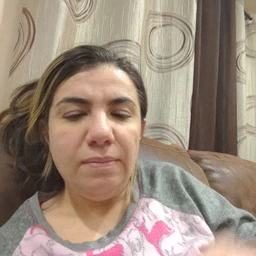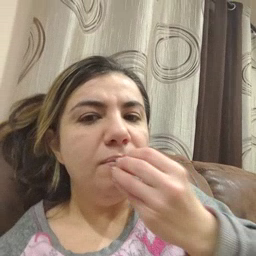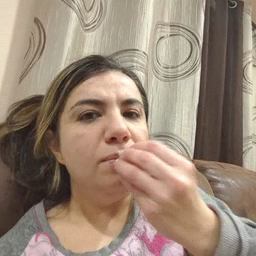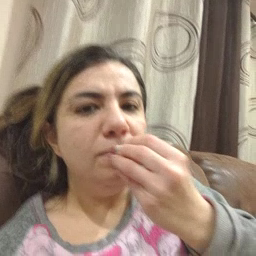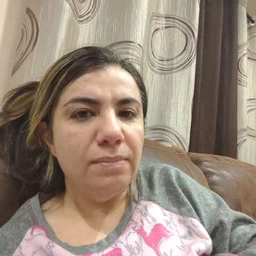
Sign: food